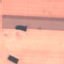
Label: AnnualCrop